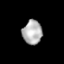
Tissue: lung
Cell type: T cells
Senescence score: 0.1621
Nuclear area (px): 462
Mean DAPI intensity: 176.944